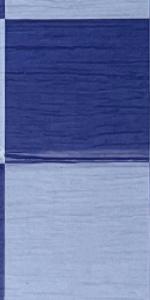
Label: Empty